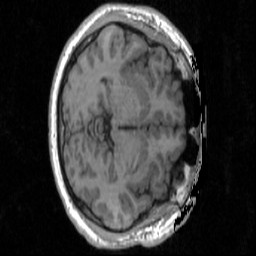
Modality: T1w
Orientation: axial